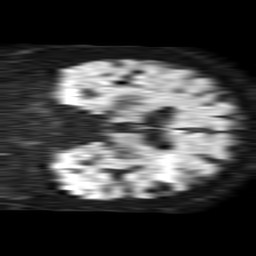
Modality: TRACE
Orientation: coronal
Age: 77
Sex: male
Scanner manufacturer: philips
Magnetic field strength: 1.5 T
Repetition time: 4.6 s
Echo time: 0.08631 s